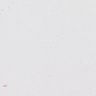
Metastatic tissue present: no